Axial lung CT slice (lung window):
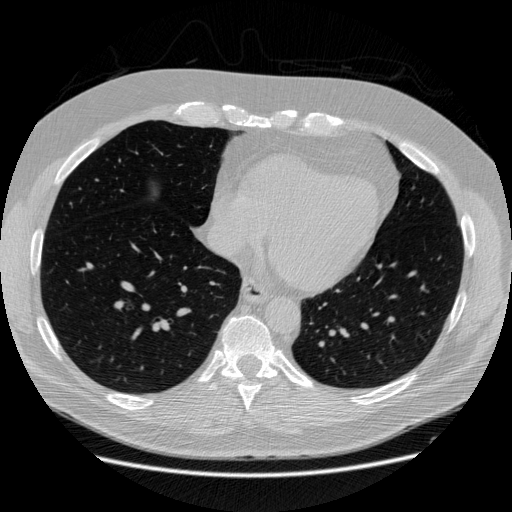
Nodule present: no